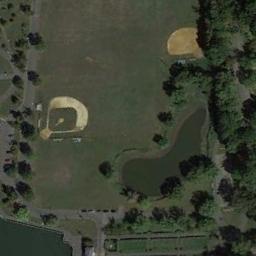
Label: baseball_diamond